Question: I'm creating a app in android for mugs like this

I know how to do everything except wrapping an image around an object. It would be a simple task to do if I would only have to stack an image on top of the other, if they were flat, but if it is a round object, as this mug is, it's kinda tricky.
I thought of creating a obj object file in blender and render the image on it in OpenGL or Unity. The obj file size goes to 5MB. And i cannot use this much big file in my app.
Is there any alternate good approach for it? If there please share a reference or example for it
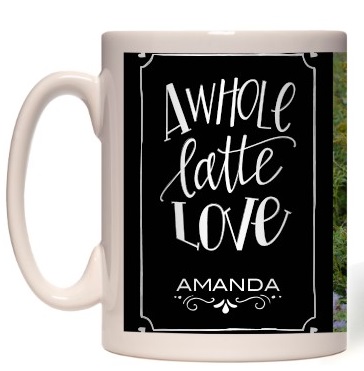
Answer: Use in this manner
the work around of it by doing a masking over the image
'''
ImageView mImageView= (ImageView)findViewById(R.id.imageview_id);
Bitmap original = BitmapFactory.decodeResource(getResources(),R.drawable.content_image);
Bitmap mask = BitmapFactory.decodeResource(getResources(),R.drawable.mask);
Bitmap result = Bitmap.createBitmap(mask.getWidth(), mask.getHeight(), Config.ARGB_8888);
Canvas mCanvas = new Canvas(result);
Paint paint = new Paint(Paint.ANTI_ALIAS_FLAG);
paint.setXfermode(new PorterDuffXfermode(PorterDuff.Mode.DST_IN));
mCanvas.drawBitmap(original, 0, 0, null);
mCanvas.drawBitmap(mask, 0, 0, paint); paint.setXfermode(null);
mImageView.setImageBitmap(result);
mImageView.setScaleType(ScaleType.CENTER);
mImageView.setBackgroundResource(R.drawable.background_frame);
'''
As mentioned here <URL>